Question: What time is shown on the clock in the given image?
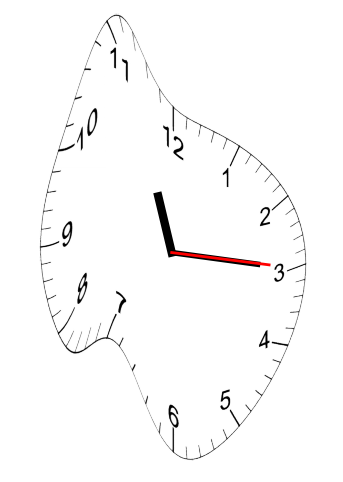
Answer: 11:15:15